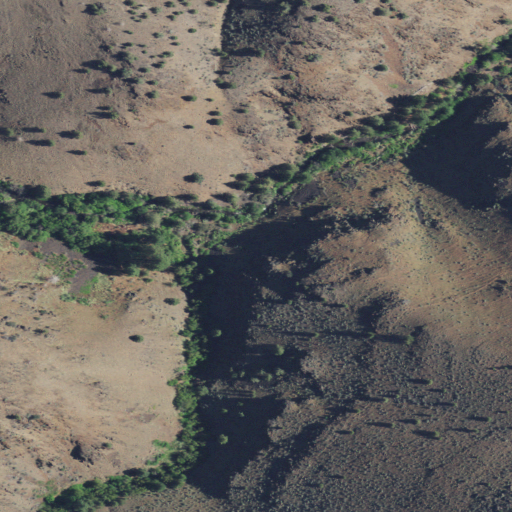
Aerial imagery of valley in Oregon named Spanish Gulch containing grassland, evergreen forest, and shrub